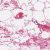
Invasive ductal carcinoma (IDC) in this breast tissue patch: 0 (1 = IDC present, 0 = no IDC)